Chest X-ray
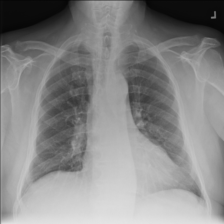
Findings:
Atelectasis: negative
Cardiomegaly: negative
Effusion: negative
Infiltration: negative
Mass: negative
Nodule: negative
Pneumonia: negative
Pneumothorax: negative
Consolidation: negative
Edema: negative
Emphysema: negative
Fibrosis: negative
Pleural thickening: negative
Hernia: negative